Question: I've been working with Pygame and have run into a problem. I would like to use a custom font with metallic-looking characters, but I don't know how.
To be more precise, I want to create text that will look something like the image here:

All font types I know about are based on black-and-white (and I think vector-based) images, but to my knowledge this is to make them scalable and allow them to change colour - I don't need this sort of functionality for my purposes however.
Is there a font format or some other means to create a 'fancy', multi-colour using font like the above using a png/tif/bmp/some other pixel-based picture format?
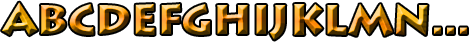
Answer: I've had no luck finding bitmap font formats that support colour (let alone work with python 3.4/pygame), but the other solution presented by user3191557 below put me on the right track.
I ended up creating a png image containing the string of characters I needed (all equally spaced/sized in the image) from left to right. In my case, I just needed numbers from 0 to 9. Here's the code I used (hopefully I didn't miss out anything relevant):
'''
import pygame
WINDOWWIDTH = 1080
WINDOWHEIGHT = 1080
Window = pygame.display.set_mode((WINDOWWIDTH, WINDOWHEIGHT), pygame.FULLSCREEN)
class CustomFont: #The letterimage file must consist of equally-sized letters, each of 'lettersize', arranged in a single line, left-to-right. The letterstring is a string representation of the letters in the image (in the same order).
def __init__(self, letterstring, lettersize, letterimagefile):
self.letterstring = tuple(letterstring)
self.lettersize = lettersize
self.letterimagefile = letterimagefile
def write (self, string, position):
stringseparated = tuple(string)
for i in range(len(stringseparated)):
letter = stringseparated[i]
for j in range(len(self.letterstring)):
if self.letterstring[j] == letter: #j gives us the index number of the letter in our original string
grabletterbox = ((self.lettersize[0] * j), 0, self.lettersize[0], self.lettersize[1]) #this defines the position of the rectangle that will grab the letter from our letterimage file, as well as the size of said rectangle
Window.blit(self.letterimagefile, ((position[0] + (i * self.lettersize[0])),position[1]) , grabletterbox)
ActiveNumbersSprite = pygame.image.load('.\images\ActiveNumbers.png') #The image used for the numbers
ActiveNumbers = CustomFont('<PHONE>', (36 , 60), ActiveNumbersSprite) #This tells the program what characters the ActiveNumbersSprite image contains, in what order, how big each character is (as (x,y), and the name of the image file
...
'''
With that, I can just use ActiveNumbers.write(string, (x,y)) to write whatever string I want in my font (assuming I have images for the required characters, of course) at whatever x,y position I want in the window. Works like a charm.